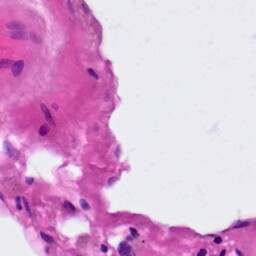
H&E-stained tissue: Lung